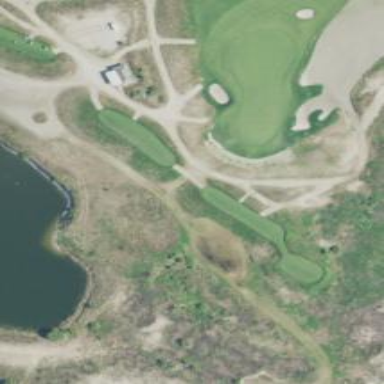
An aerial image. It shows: Path used for both walking and golf.